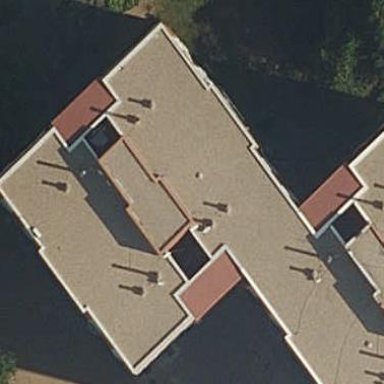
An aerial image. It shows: Residential building.